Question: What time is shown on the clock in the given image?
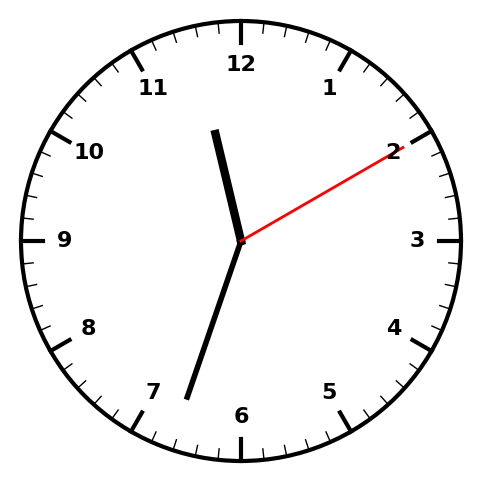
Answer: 11:33:10